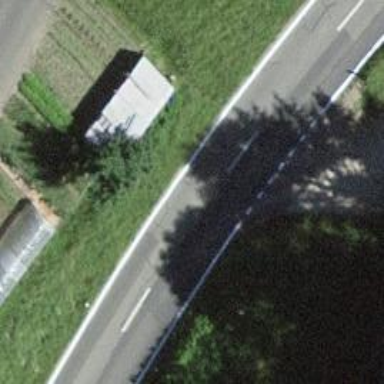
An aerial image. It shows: Tertiary road with asphalt surface.